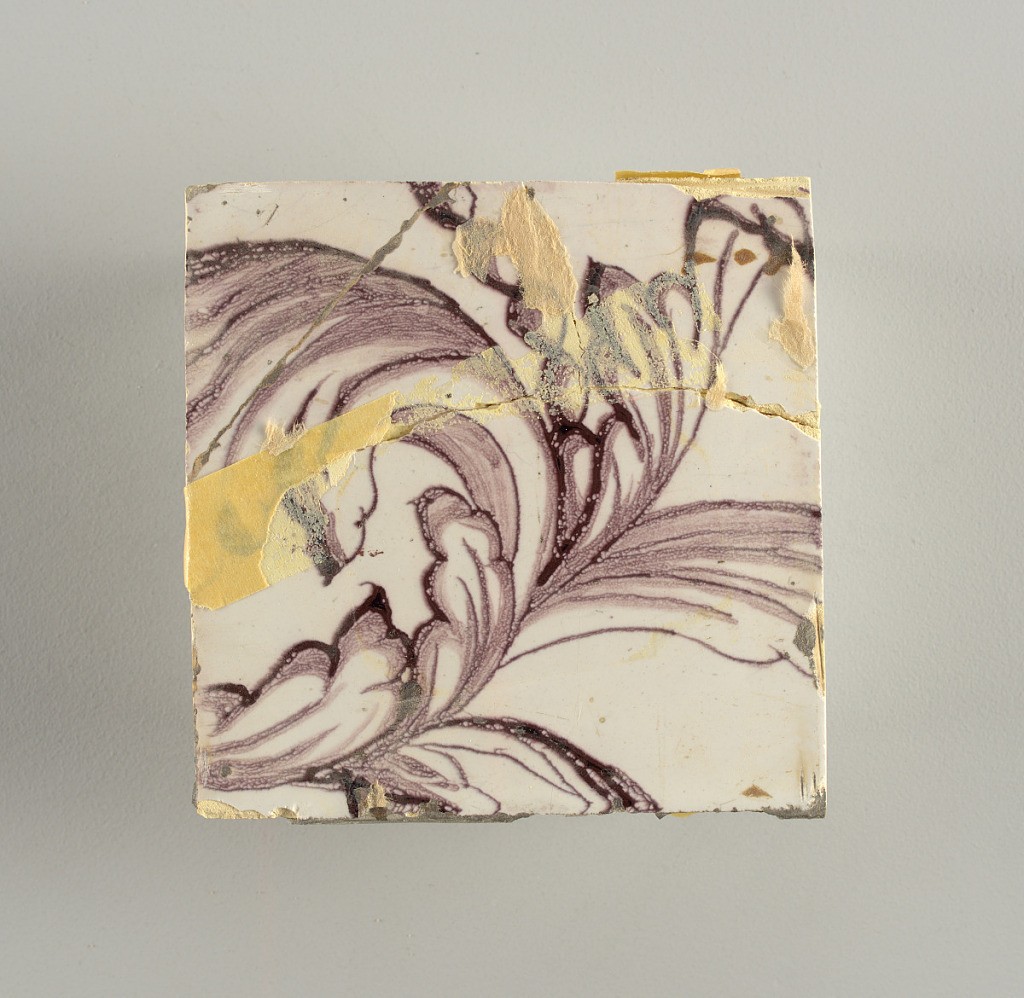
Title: Tile wall facing
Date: ca. 1725
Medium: Tin-glazed earthenware, underglaze
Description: Horizontal rectangle.  Thirty tiles wide and twenty-three tiles high with opening for fireplace eleven tiles wide and ten high.  Foliage arabesques disposed about three vertical axes from which are emphazised by urns at center and right, and at left by the figure of a standing woman carrying an infant on her arm and accompanied by two children.